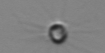
Label: Calciopappus